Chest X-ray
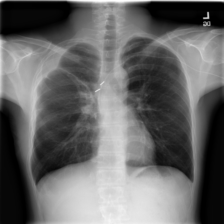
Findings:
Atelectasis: negative
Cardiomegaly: negative
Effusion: negative
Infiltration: negative
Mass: negative
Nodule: negative
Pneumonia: negative
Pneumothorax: negative
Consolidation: negative
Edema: negative
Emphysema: negative
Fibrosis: negative
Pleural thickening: negative
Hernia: negative